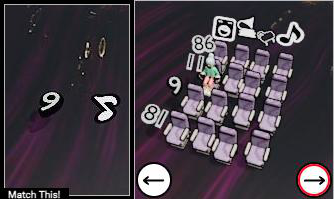
Task: seats
Answer: no